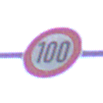
Verkehrszeichen: Geschwindigkeit100
Umgebung: Outdoor, Urban
Tageszeit: MorningAfternoon
Wetter: Overcast
Licht: Natural
Jahreszeit: NotSpecified
Kontrast: LowContrast